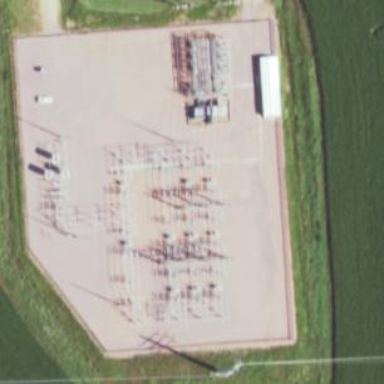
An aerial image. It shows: Switch used for power control.